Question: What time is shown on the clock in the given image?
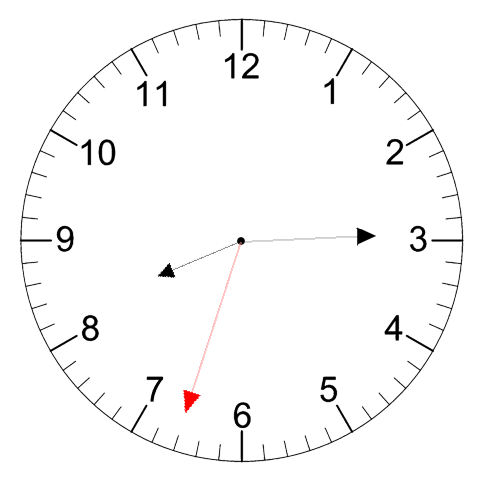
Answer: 08:14:33